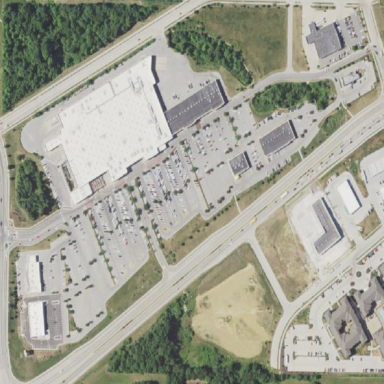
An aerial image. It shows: Retail area.